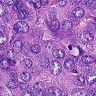
Metastatic tissue present: yes